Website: walmart
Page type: receipt
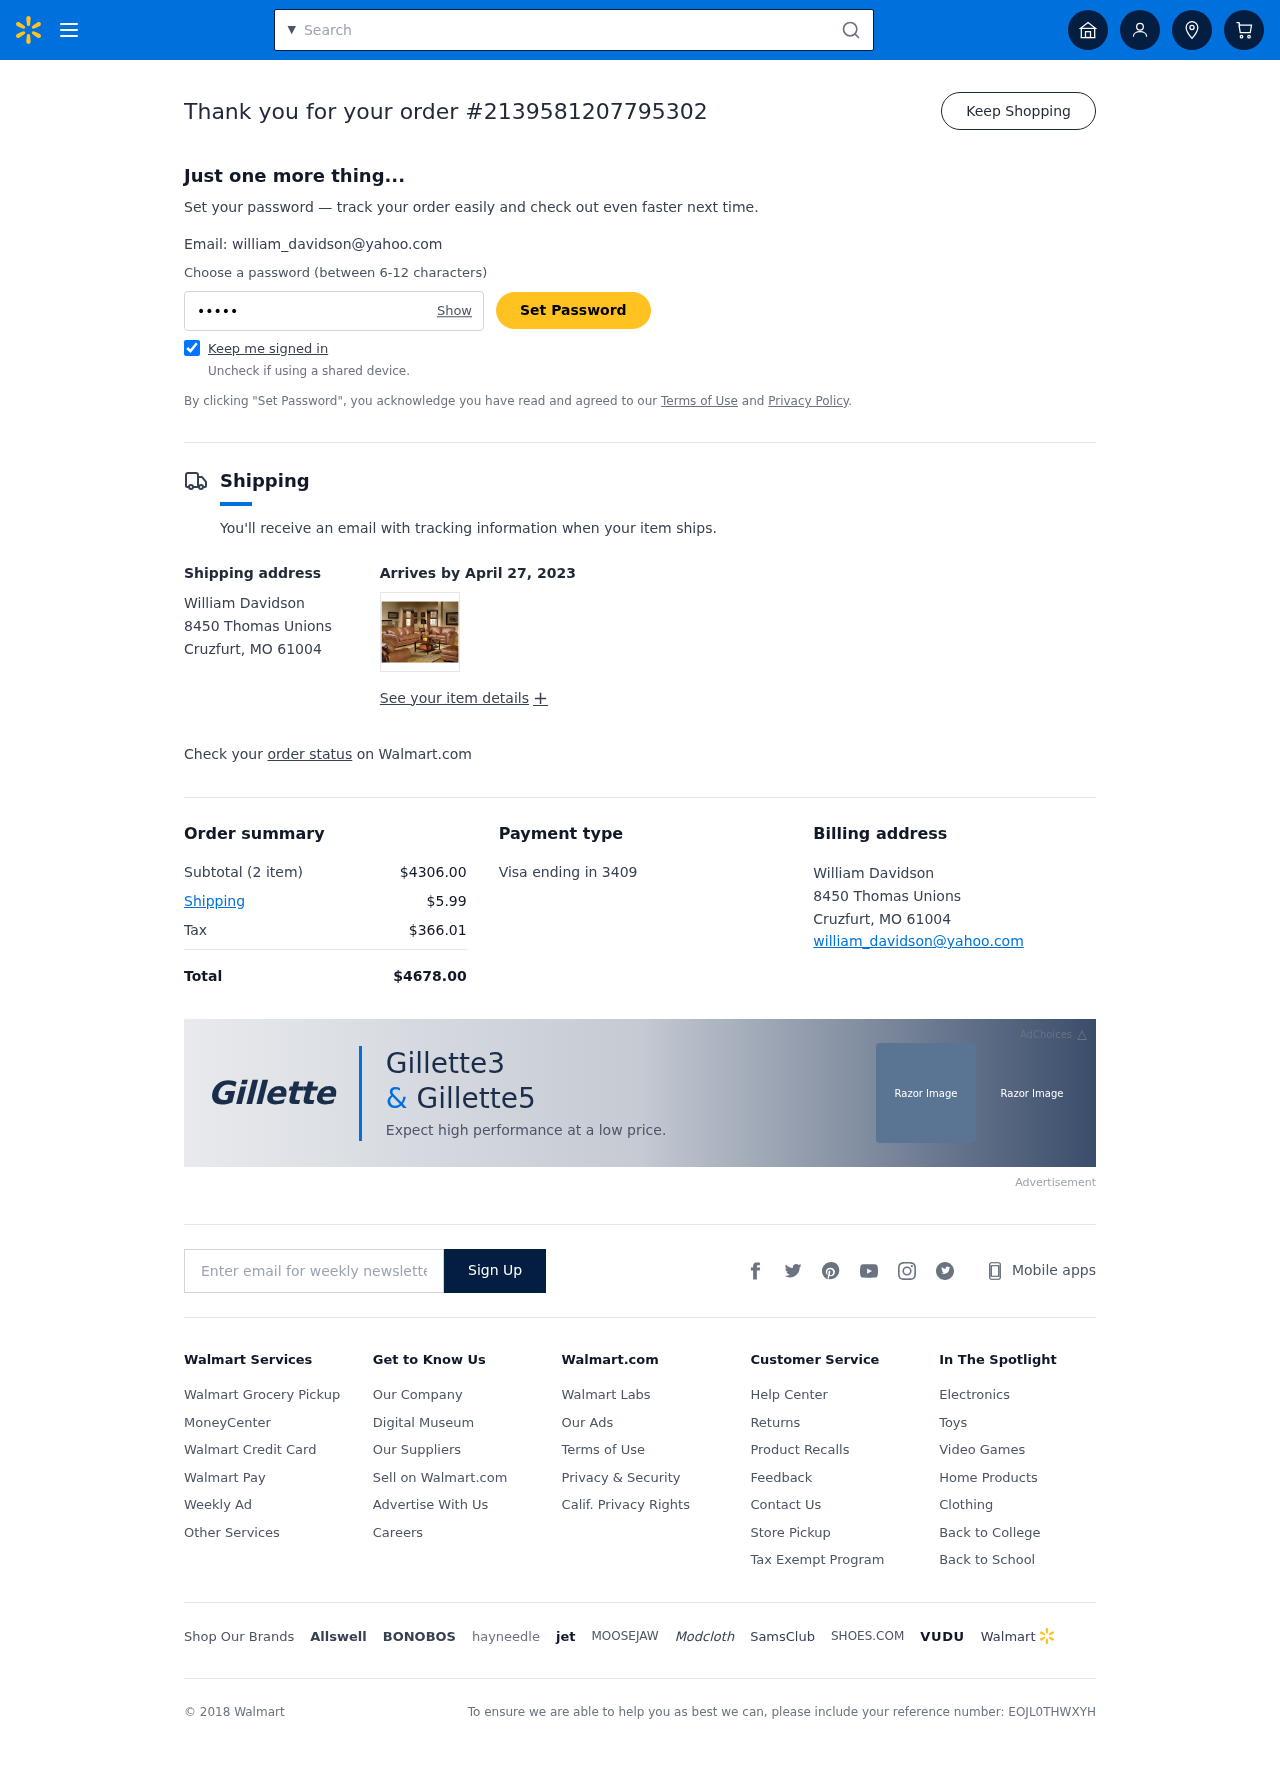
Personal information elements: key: PII_CARD_LAST4
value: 3409
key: PII_CARD_TYPE
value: Visa
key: PII_CITY_STATE_ZIP
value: Cruzfurt, MO 61004
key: PII_EMAIL
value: william_davidson@yahoo.com
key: PII_FULLNAME
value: William Davidson
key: PII_STREET
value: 8450 Thomas Unions
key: PII_FULLNAME2
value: William Davidson
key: PII_CITY
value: Cruzfurt
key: PII_STATE_ABBR
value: MO
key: PII_POSTCODE
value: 61004
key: PII_POSTCODE_FULL
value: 61004
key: PII_CITY_STATE
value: Cruzfurt, MO
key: PII_POSTCODE_NUMERIC
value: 61004
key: PII_EMAIL2
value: william_davidson@yahoo.com
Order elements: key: ORDER_ID
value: #2139581207795302
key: ORDER_DELIVERY_DATE
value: April 27, 2023
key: ORDER_NUM_ITEMS
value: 2 item
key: ORDER_SUBTOTAL
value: $4306.00
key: ORDER_SHIPPING_COST
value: $5.99
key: ORDER_TAX
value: $366.01
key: ORDER_TOTAL
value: $4678.00
Search elements: key: HEADER_SEARCH
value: Search